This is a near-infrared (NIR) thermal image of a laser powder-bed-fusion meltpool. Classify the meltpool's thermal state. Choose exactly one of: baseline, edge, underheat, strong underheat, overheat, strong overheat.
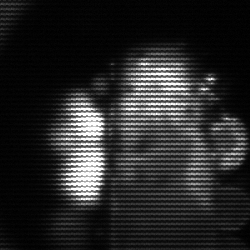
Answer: strong underheat